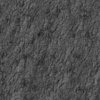
Label: not_dusty